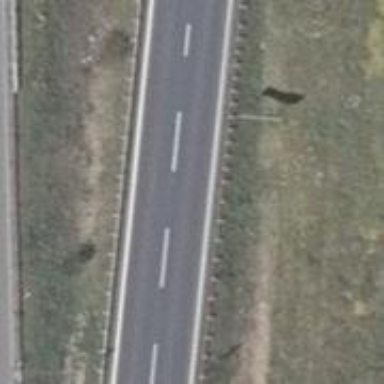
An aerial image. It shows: Motorway trunk link.